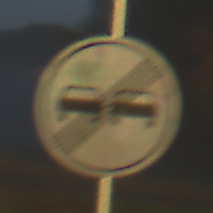
Verkehrszeichen: EndeUeberholverbot
Umgebung: Outdoor, Nature
Tageszeit: SunriseSunset
Wetter: Clear
Licht: Natural
Jahreszeit: NotSpecified
Kontrast: HighContrast